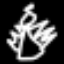
Label: angel